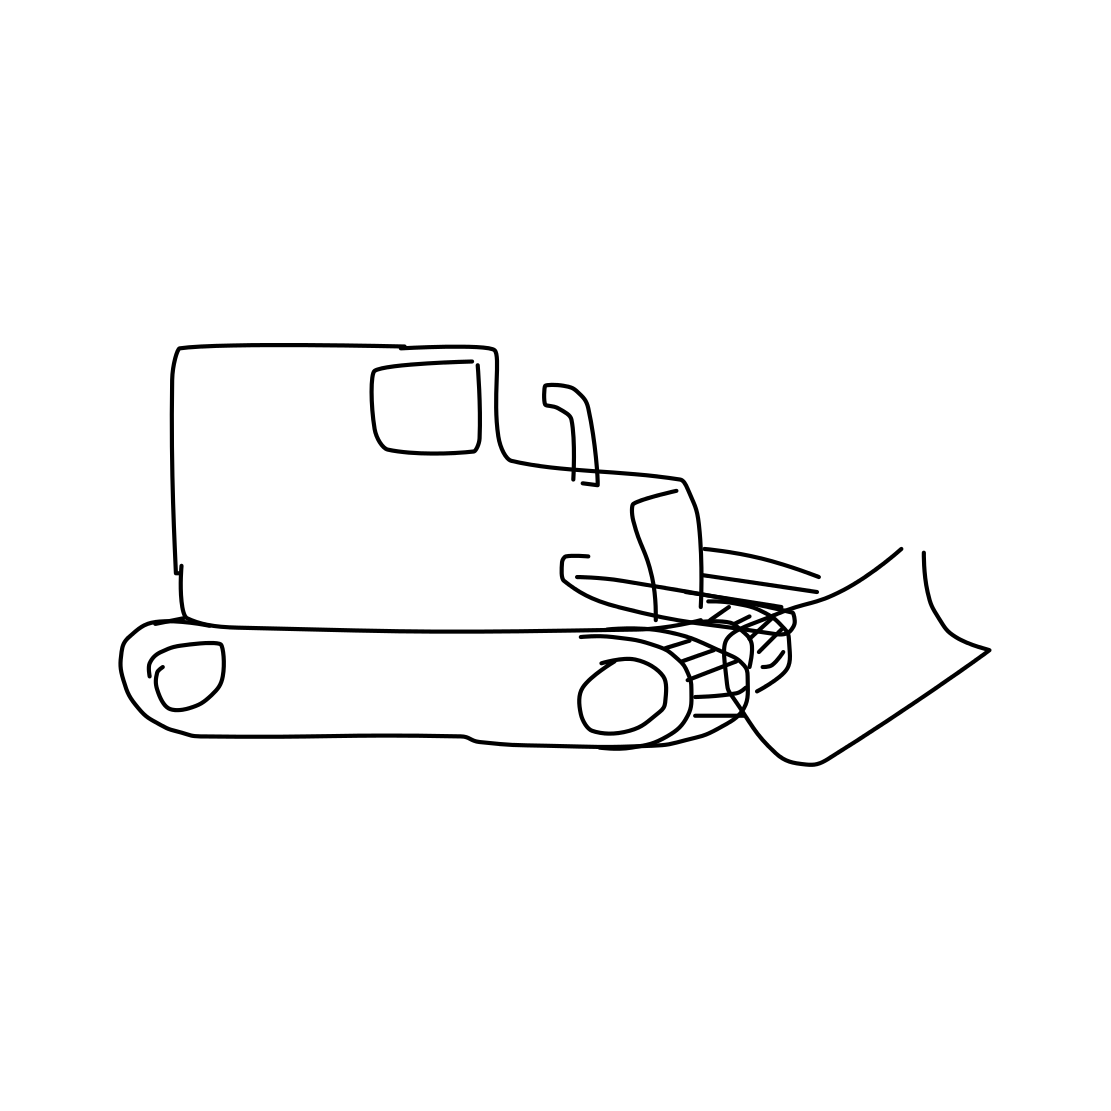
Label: bulldozer